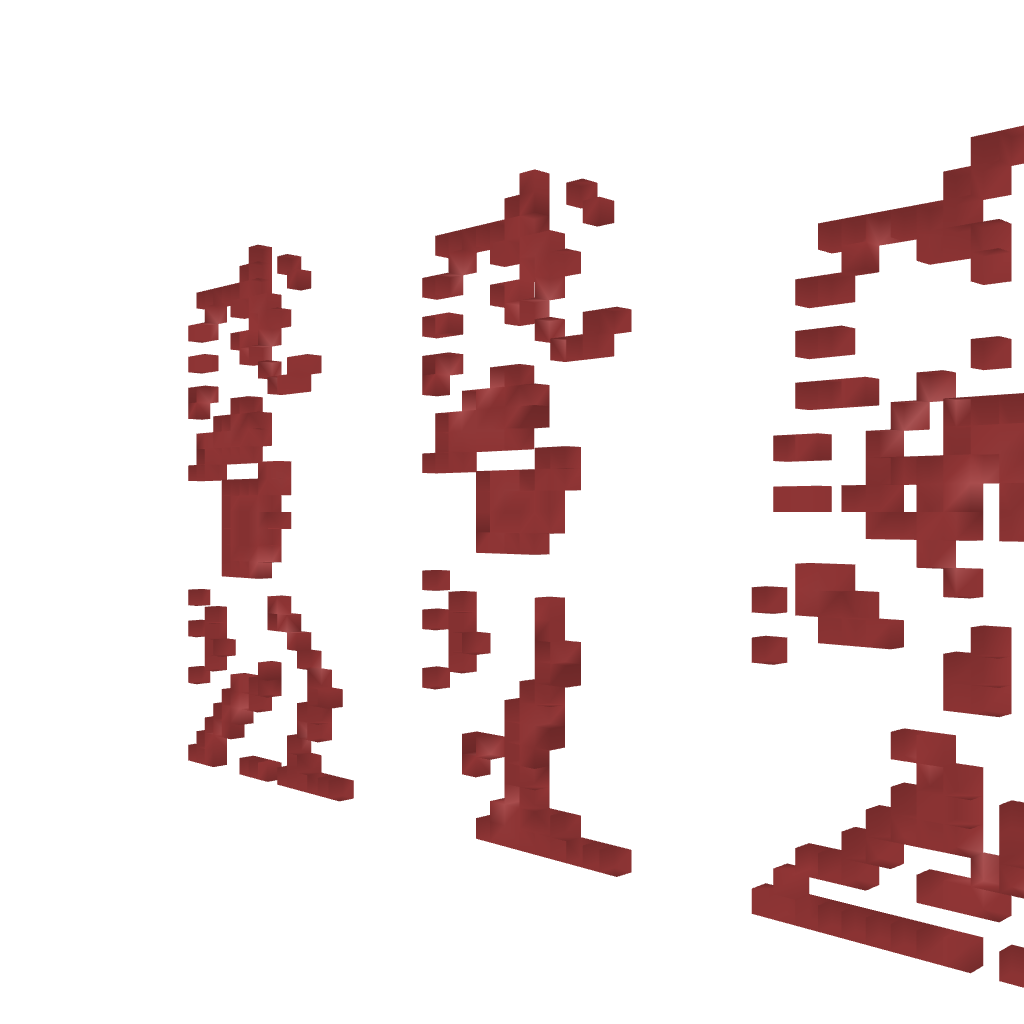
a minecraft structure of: Mermen from Castlevania 1 bad low quality